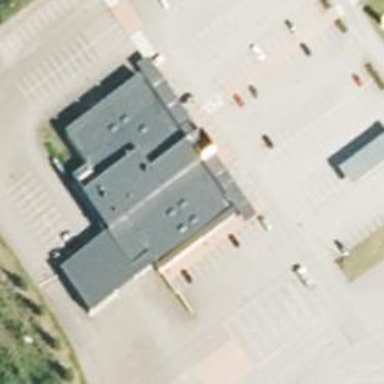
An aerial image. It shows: Convenience shop.